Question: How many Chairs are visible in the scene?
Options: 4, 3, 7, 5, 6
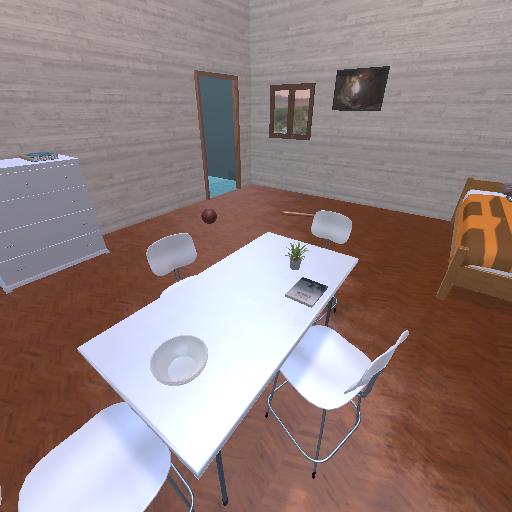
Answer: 4